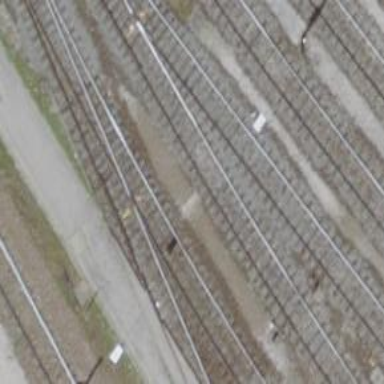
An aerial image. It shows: Railway yard in service.